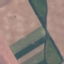
Land use / land cover: AnnualCrop